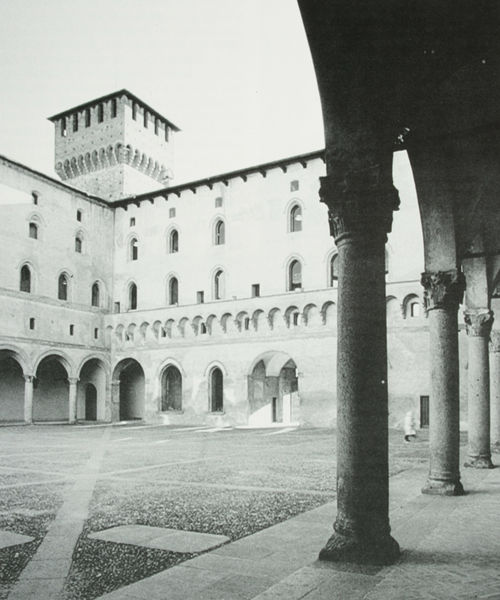
Titel: Cortile della Rocchetta
Künstler: Benedetto Ferrini
Standort: Mailand
Institution: Castello Sforzesco
Schlagwörter: himmel, schatten, fenster, grau, licht, säule, säulen, tür, dach, gebäude, architektur, sonne, boden, drei, renaissance, turm, balkon, klar, ecke, bogen, fassade, italien, pflaster, venedig, hof, platz, rundbogen, arch, arches, balcony, columns, court, palace, white, window, black, gray, grey, windows, picture, durchgang, tor, zinnen, halle, foto, fotografie, bögen, gang, arkade, innenhof, kloster, palast, palazzo, torbogen, schwarzweiss, mosaik, arkaden, kapitelle, kapitell, villa, gesims, spitzbögen, sky, rundbögen, romanik, building, house, tower, diagonale, geschosse, light, entrance, path, porch, korinthisch, black and white, stockwerke, castle, walking, photo, door, person, säulenhalle, kaserne, durchfahrt, schießscharten, romanisch, vorplatz, doors, basen, symetry, säulenumgang, bogenfenster, courtyard, walls, gate, italian, symmetry, wachturm, wehrhaft, ganz, pillar, kapitele, arcs, photograph, photography, tiles, colomn, cloister, colisseum, walkway, arcade, spanischer.innenhof.schwarz.weiss, säulen.maurisch, rooms, mainierismus, del te, pillars, foto#, curve, yard, archways, gravel, zwerchgalerie, zwechgalerie, kapittel, capitol, lookout, pebbles, walks, symmitry, paving stones